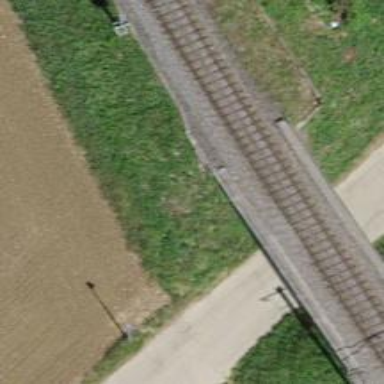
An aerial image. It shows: Railway bridge with electrified contact line. There is one track on the bridge.